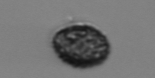
Label: Pseudochattonella_farcimen